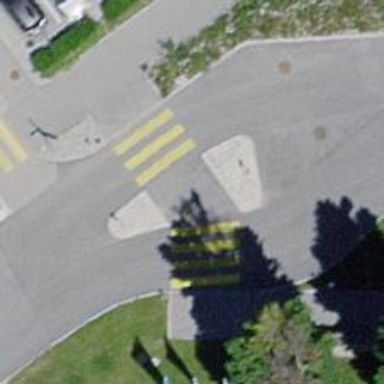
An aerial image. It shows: Marked footway crossing with center island.